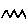
Label: zigzag